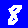
Digit: 8